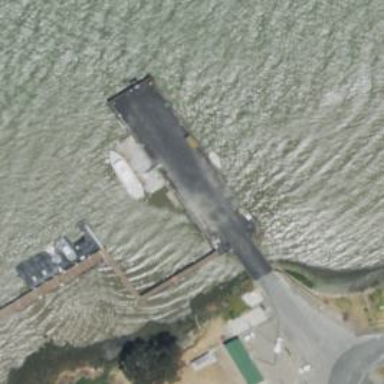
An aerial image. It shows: Military pier.